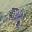
Label: 9